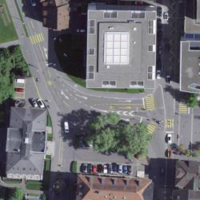
EUNIS habitat code: 54
Species observed at this site:
Corvus corone
Podiceps cristatus
Fulica atra
Gypaetus barbatus
Anas platyrhynchos
Streptopelia decaocto
Passer domesticus
Chroicocephalus ridibundus
Phalacrocorax carbo
Phylloscopus collybita
Larus michahellis
Cygnus olor
Milvus milvus
Pica pica
Columba livia
Falco tinnunculus